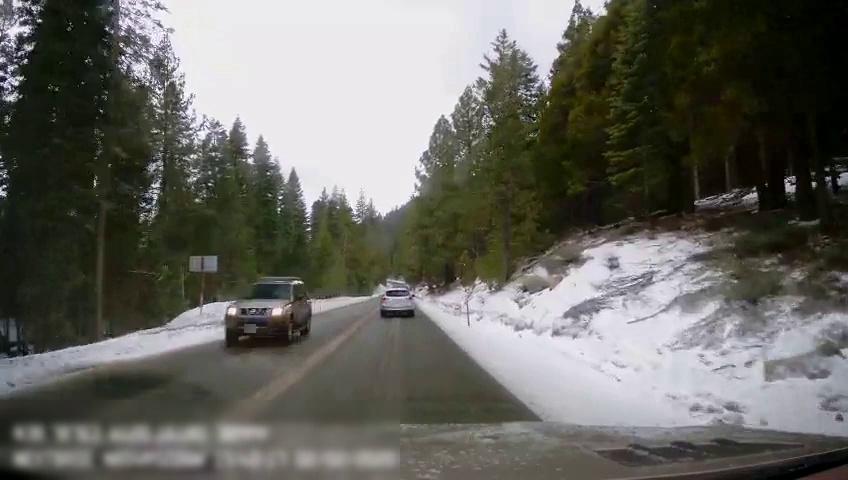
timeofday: Day
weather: Snowy
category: Drivable Space
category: Vehicles | Truck
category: Vehicles | SUV
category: Vehicles | SUV
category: Lanes | Current Lane
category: Lanes | Opposite Lane